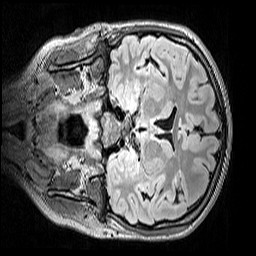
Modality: FLAIR
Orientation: coronal
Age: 13
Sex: female
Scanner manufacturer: siemens
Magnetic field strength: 3 T
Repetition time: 5 s
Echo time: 0.388 s